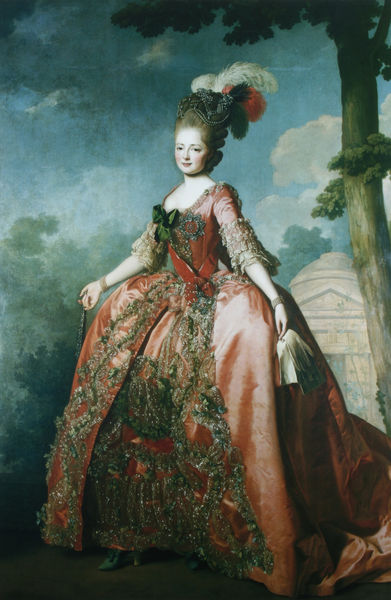
Titel: Großfürstin Maria Fjodorowna in Lebensgröße
Künstler: Alexander Roslin
Standort: St. Petersburg
Institution: Schloss Pawlowsk
Schlagwörter: baum, blau, blätter, dunkel, feder, gemälde, hand, haut, himmel, kopf, laub, schatten, weiß, wolken, gelb, grün, landschaft, ausschnitt, braun, brust, bunt, elegant, frankreich, frau, frisur, grau, haar, handschuh, handschuhe, hell, hintergrund, hut, kleid, licht, mund, nase, orange, schmuck, schwarz, türkis, dame, gebäude, haus, park, rot, schloss, tuch, weg, wolke, fächer, haube, malerei, mode, muster, rock, schleife, jung, architektur, arm, arme, augen, barock, blass, falten, federn, gesicht, mensch, samt, spitze, stehen, stein, ärmel, bildnis, hals, hände, portrait, porträt, öl, ast, baumstamm, erde, natur, stamm, busch, büsche, kirche, schlank, boden, figur, gewand, kostüm, pose, reich, stickerei, stoff, adel, rokkoko, blatt, borte, dekollete, dekolletee, england, lippen, locken, madame, perlen, prinzessin, rokoko, rosa, schultern, schön, seide, wald, zart, stock, garten, adelige, federbusch, federhut, perücke, schärpe, kopfbedeckung, lächeln, schleppe, taille, mieder, schuhe, giebel, hof, kuppel, weib, weiblich, glanz, homme, verzierung, robe, glänzen, hochsteckfrisur, edel, rüschen, dünn, masche, freude, satin, draußen, lichtung, becken, noir, chapeau, ausgebreitet, orden, laubbaum, schuh, brokat, ganzkörper, französich, dreiecksgiebel, taschentuch, weß, armband, armbänder, armreifen, mittelalter, schreiten, hochfrisur, graziös, korsett, adelig, tempel, watteau, ganzkörperporträt, herrscherin, königin, pavillon, rundtempel, stickereien, zier, breit, schu, prunk, teuer, kopfschmuck, pavillion, hofdame, mausoleum, cheval, korsage, reifrock, kostbar, ville, arma, bauwerk, versailles, geschmückt, himmer, aristokratie, prächtig, pompadour, boucher, rotes kleid, jeune, plume, himeml, ausladend, ferdern, renaissance, grazie, madame pompadour, glan, himmek, maitresse, peri, tüchlein, ancien, florence, grüne schleife, weisse haut, grande parure, a, diner, blanch, contesse